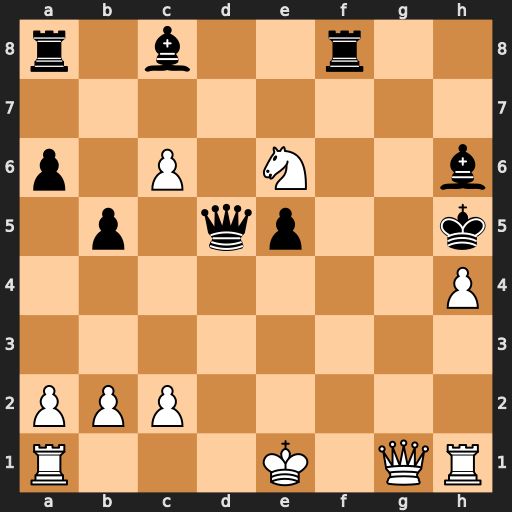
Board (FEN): r1b2r2/8/p1P1N2b/1p1qp2k/7P/8/PPP5/R3K1QR
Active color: w
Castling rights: KQ
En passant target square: -
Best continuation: Ng7+ Bxg7 Qg5#